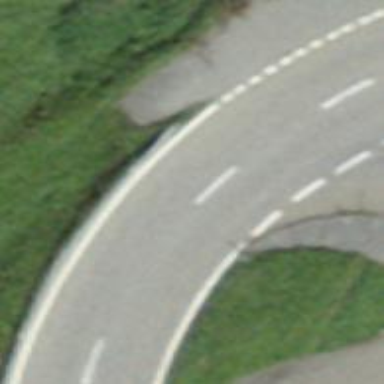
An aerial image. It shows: Asphalt road classified as primary highway.